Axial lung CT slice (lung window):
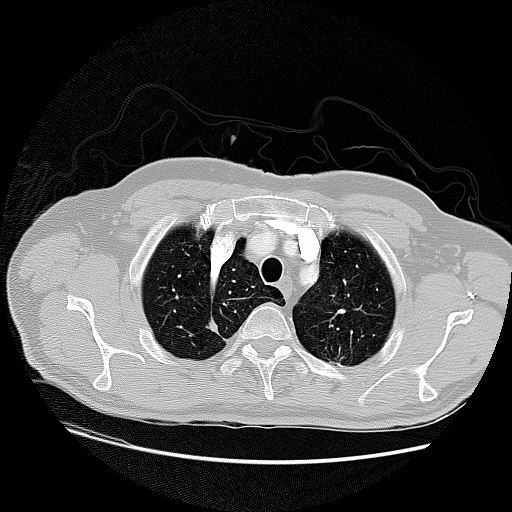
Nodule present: no